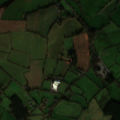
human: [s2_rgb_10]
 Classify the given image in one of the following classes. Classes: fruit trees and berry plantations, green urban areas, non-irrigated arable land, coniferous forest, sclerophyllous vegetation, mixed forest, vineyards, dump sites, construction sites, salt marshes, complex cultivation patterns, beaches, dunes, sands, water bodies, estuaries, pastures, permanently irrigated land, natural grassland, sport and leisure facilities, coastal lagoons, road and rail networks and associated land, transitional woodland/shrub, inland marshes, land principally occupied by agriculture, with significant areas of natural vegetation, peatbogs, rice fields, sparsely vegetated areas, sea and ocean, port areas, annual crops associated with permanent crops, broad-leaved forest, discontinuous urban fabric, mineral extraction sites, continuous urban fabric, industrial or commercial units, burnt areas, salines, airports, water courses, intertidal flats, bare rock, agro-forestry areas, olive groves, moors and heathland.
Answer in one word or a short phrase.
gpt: non-irrigated arable land, pastures